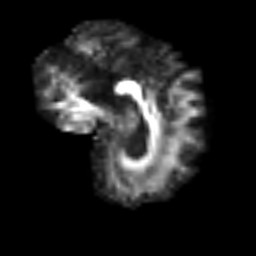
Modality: FA
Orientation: sagittal
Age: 71
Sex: female
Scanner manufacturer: siemens
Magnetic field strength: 3 T
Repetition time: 3.2 s
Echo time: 0.081 s